This continuous-wavelet-transform scalogram was computed from a bearing vibration snapshot. Classify the bearing condition as one of: normal, inner_race, outer_race, ball.
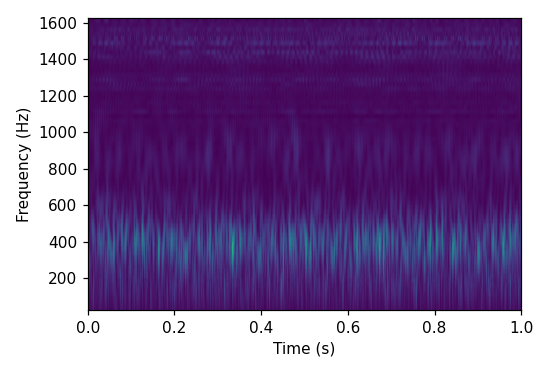
Answer: ball